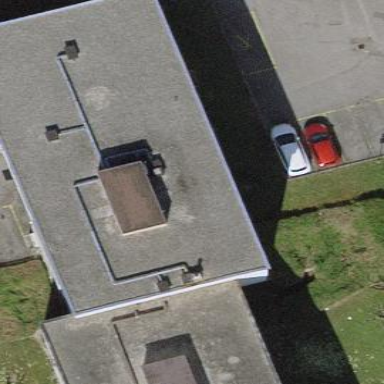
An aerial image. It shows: Flat-roofed apartment building.